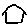
Label: house